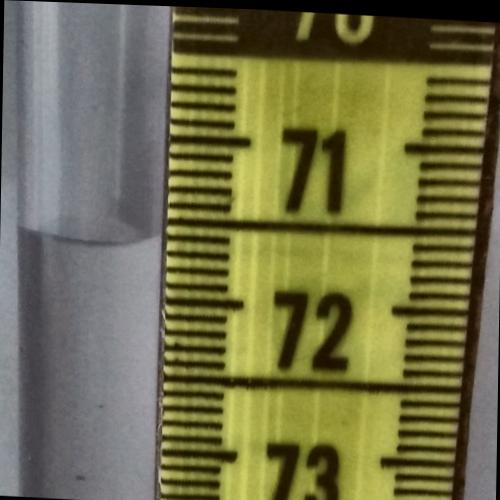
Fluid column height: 71.6 cm